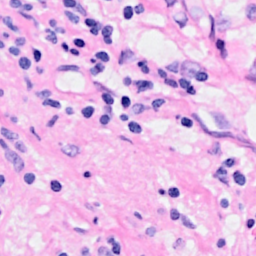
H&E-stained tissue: Breast